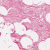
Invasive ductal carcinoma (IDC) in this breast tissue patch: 0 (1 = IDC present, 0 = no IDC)